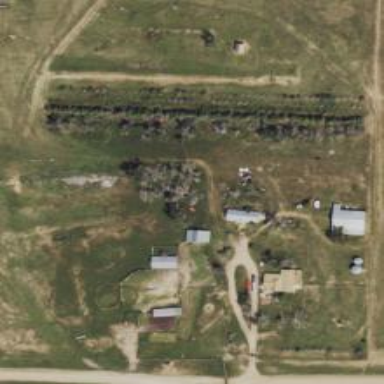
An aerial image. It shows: Farmyard area.